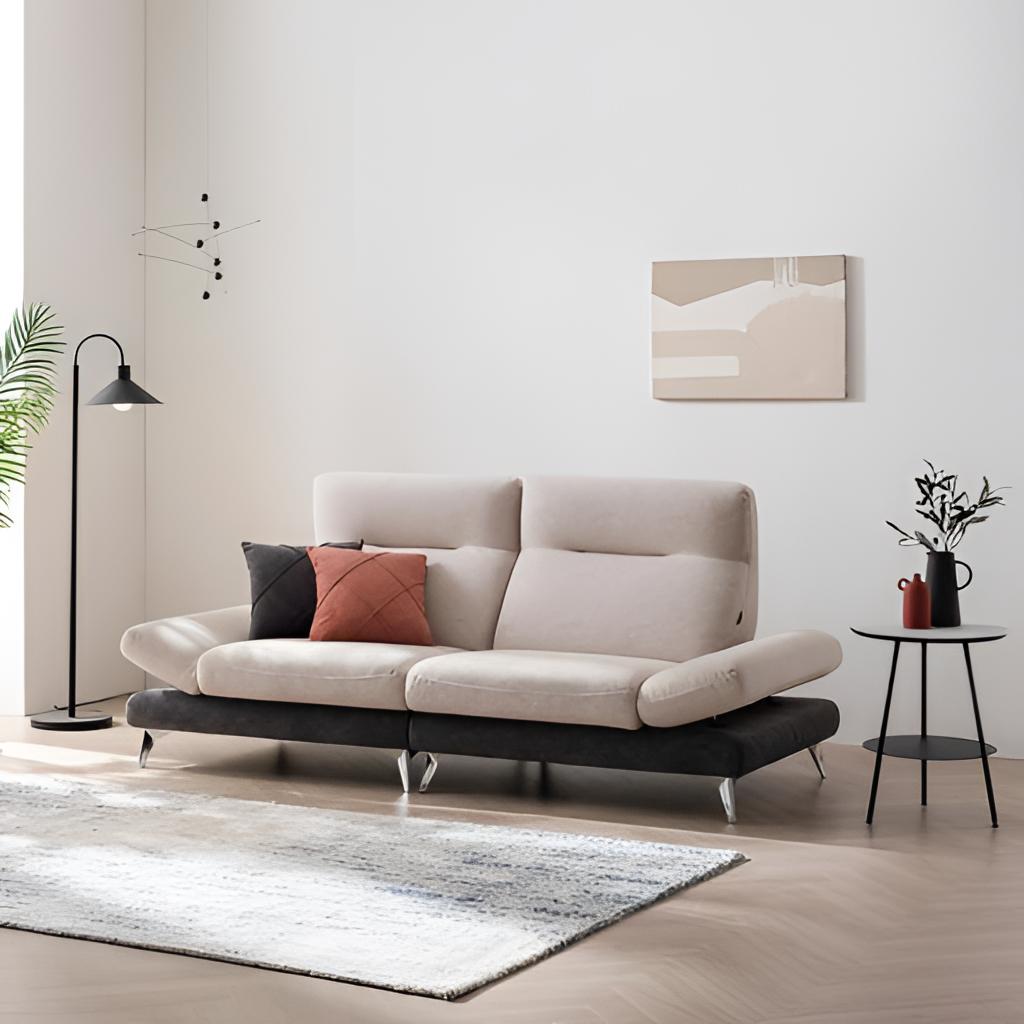
suede sofa, living room, white paint wallpaper, with solid pattern, contemporary, wood flooring, with herringbone pattern